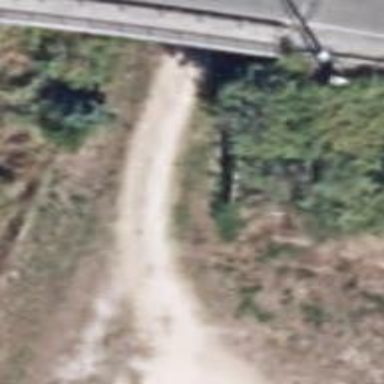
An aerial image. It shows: Dirt path.